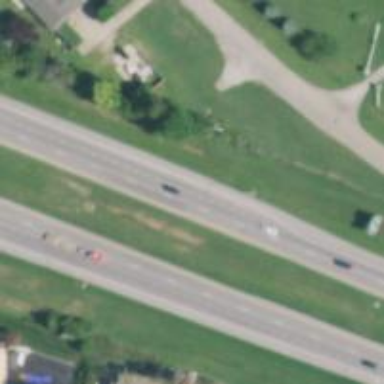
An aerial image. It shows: This image shows trunk highway that functions as expressway.